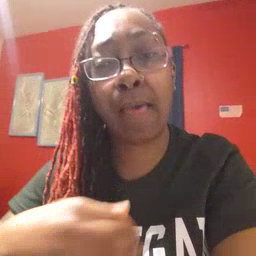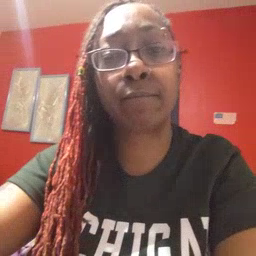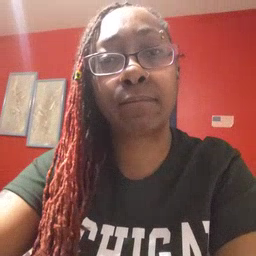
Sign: have